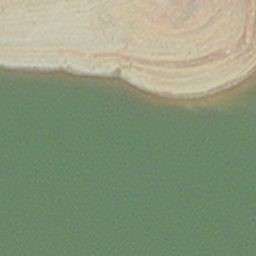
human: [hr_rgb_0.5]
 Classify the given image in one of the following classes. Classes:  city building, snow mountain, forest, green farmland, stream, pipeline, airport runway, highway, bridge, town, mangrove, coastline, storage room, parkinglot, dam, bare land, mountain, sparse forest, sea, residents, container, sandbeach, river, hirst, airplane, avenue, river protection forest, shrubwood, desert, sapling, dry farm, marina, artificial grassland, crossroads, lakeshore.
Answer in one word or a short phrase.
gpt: hirst